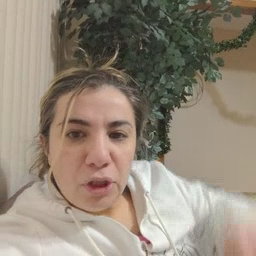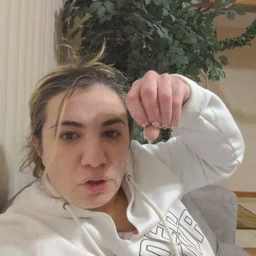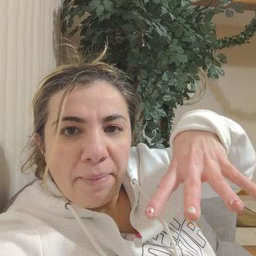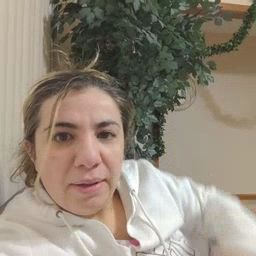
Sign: drop